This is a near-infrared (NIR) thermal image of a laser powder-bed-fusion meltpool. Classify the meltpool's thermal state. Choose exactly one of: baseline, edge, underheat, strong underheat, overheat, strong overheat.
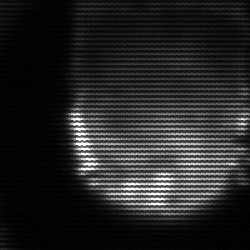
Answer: edge